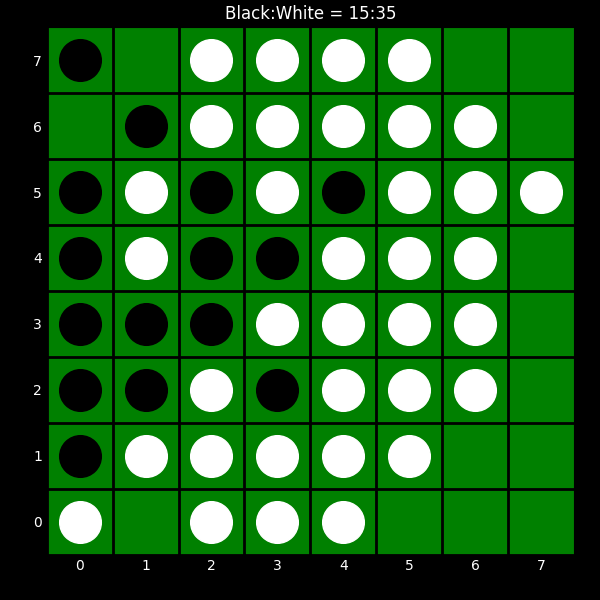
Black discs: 15
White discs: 35